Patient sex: M
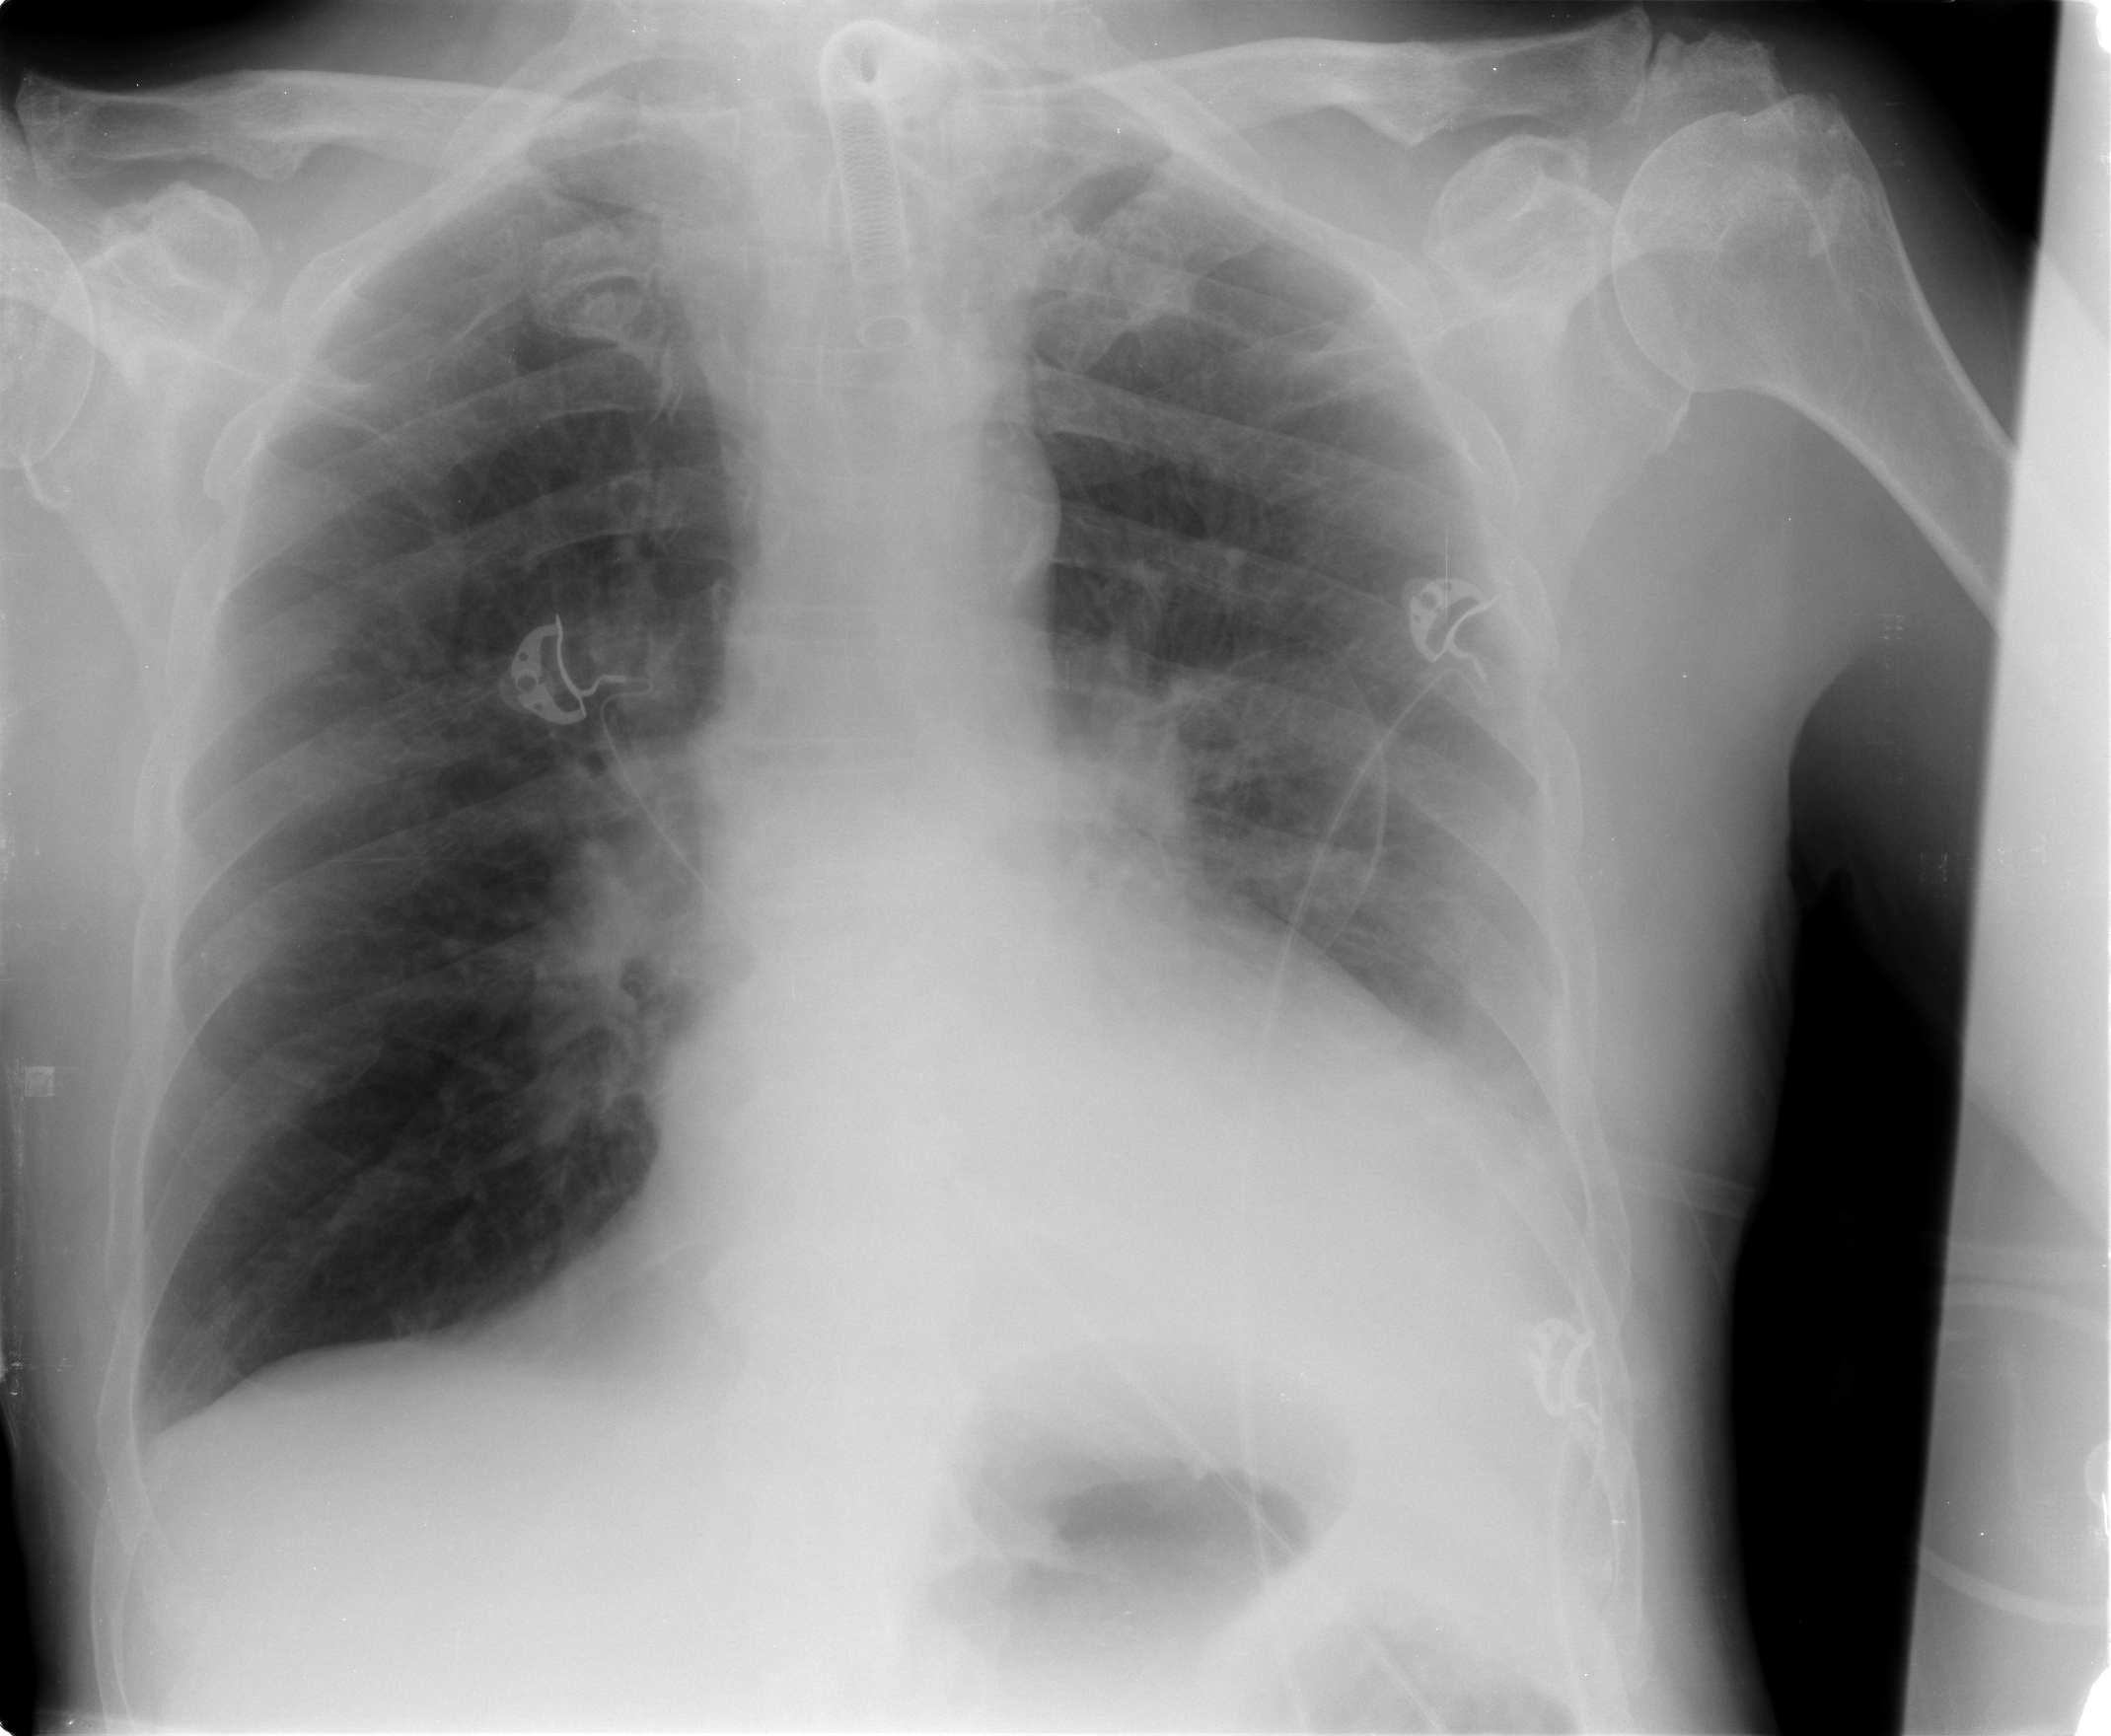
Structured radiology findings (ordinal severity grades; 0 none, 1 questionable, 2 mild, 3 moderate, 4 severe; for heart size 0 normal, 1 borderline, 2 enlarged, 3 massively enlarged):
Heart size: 2
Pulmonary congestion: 2
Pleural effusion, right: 0
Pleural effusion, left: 2
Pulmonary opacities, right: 0
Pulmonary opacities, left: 0
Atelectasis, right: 0
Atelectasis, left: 2